Interaction volume radius: 5 \u00c5
Interaction volume height: 15 \u00c5
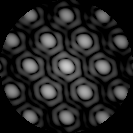
Disorder parameter: 0.02369